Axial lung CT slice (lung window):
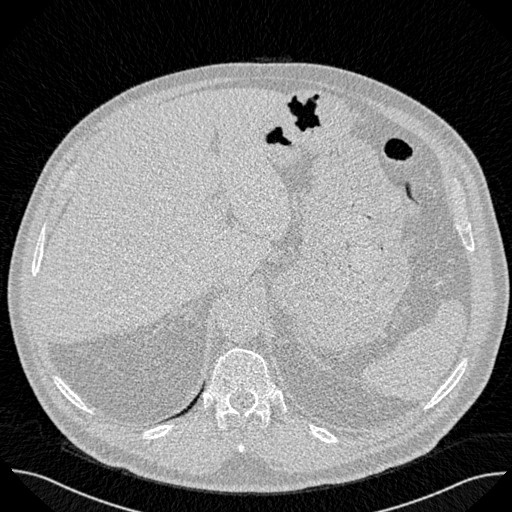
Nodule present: no